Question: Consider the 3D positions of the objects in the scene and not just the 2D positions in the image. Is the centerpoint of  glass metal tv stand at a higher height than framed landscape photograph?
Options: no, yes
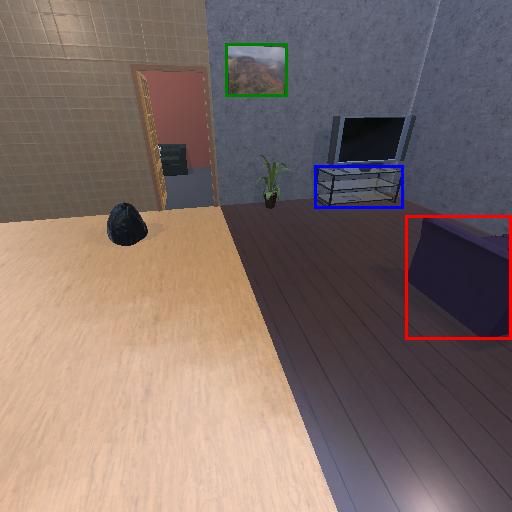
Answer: no